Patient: sex M, age 35
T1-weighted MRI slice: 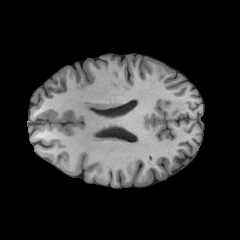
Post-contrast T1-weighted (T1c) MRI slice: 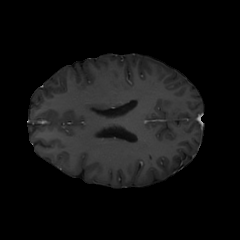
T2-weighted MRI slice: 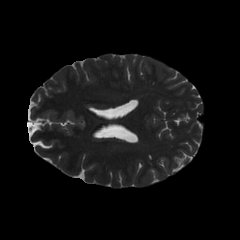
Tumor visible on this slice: no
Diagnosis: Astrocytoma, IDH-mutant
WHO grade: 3